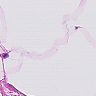
Metastatic tissue present: no